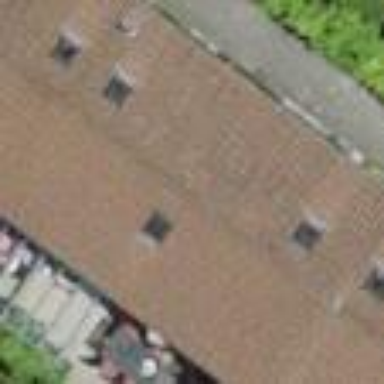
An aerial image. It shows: Terrace building.